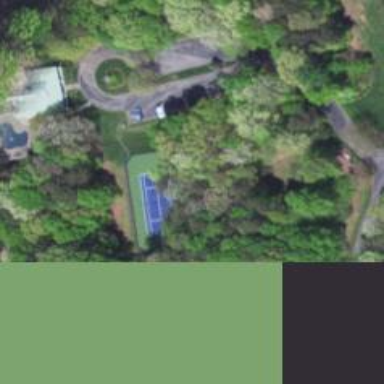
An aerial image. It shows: Tennis court on the leisure land pitch.